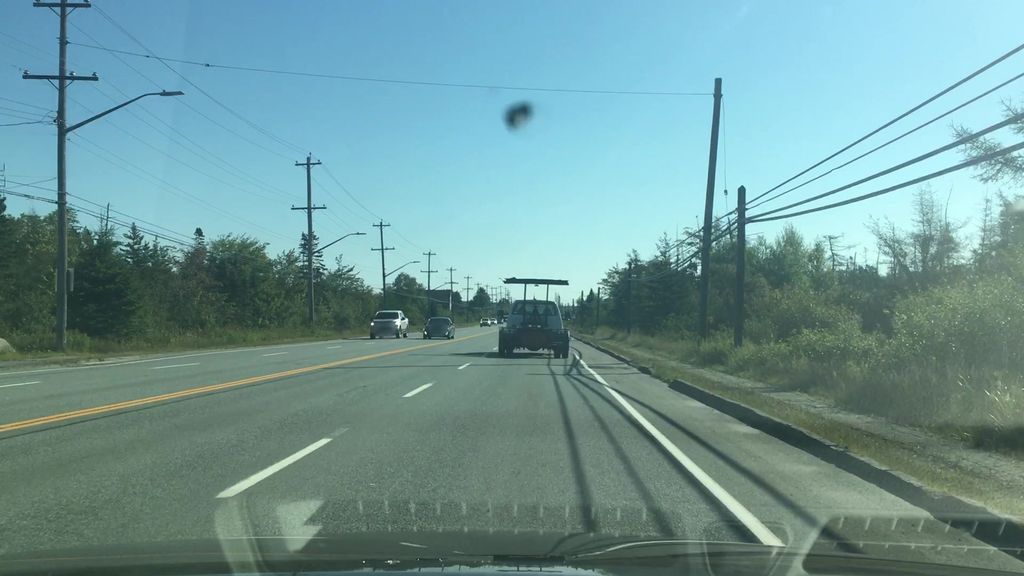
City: halifax